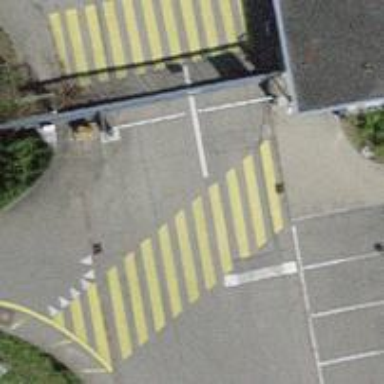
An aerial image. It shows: Zebra crossing on the road.